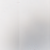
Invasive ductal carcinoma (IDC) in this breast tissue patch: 0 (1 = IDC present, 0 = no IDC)